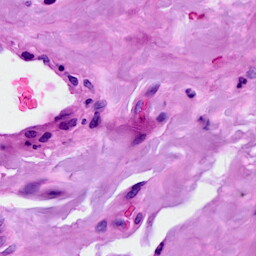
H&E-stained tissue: Breast